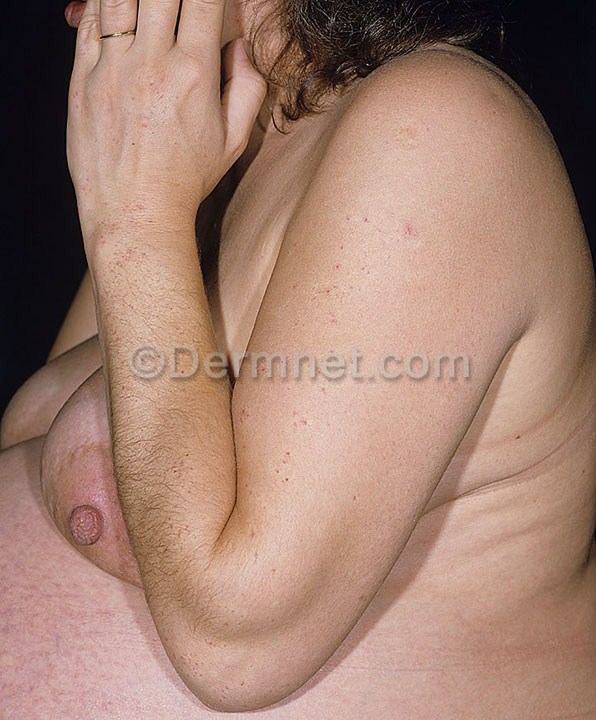
Disease: Vascular Tumors